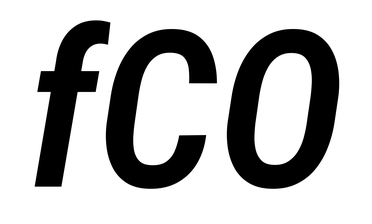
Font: Roboto-Italic_Condensed_SemiBold_Italic